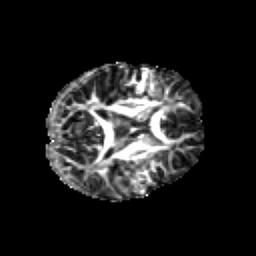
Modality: FA
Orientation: axial
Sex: female
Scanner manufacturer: siemens
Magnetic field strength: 3 T
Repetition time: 5 s
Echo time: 0.071 s